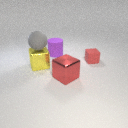
large gray rubber sphere above large yellow metal cube